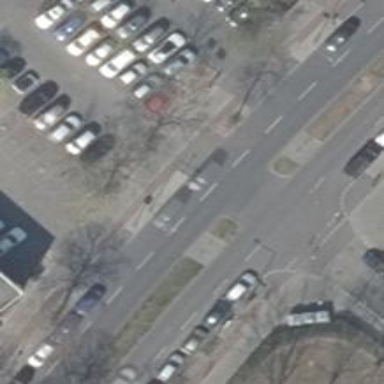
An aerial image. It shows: Unmarked crossing with pedestrian island.